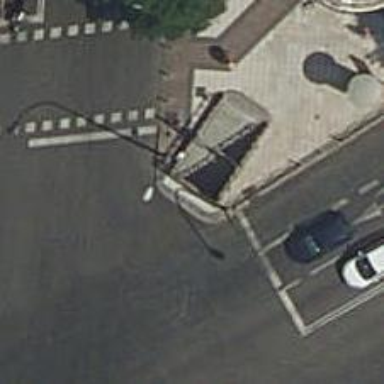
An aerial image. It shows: Subway entrance.